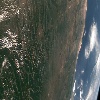
Label: land